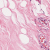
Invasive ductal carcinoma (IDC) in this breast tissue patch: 0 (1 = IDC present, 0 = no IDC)